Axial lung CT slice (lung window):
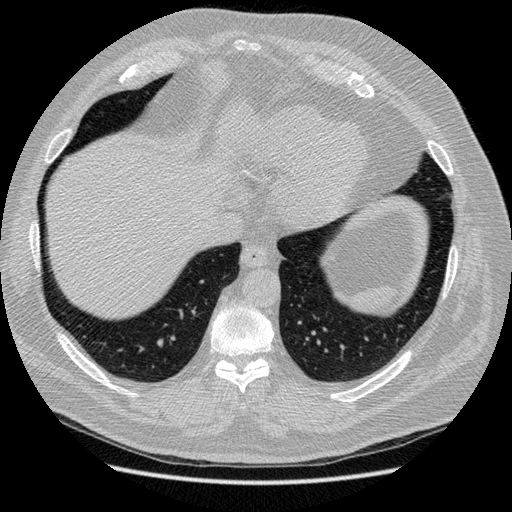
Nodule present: no